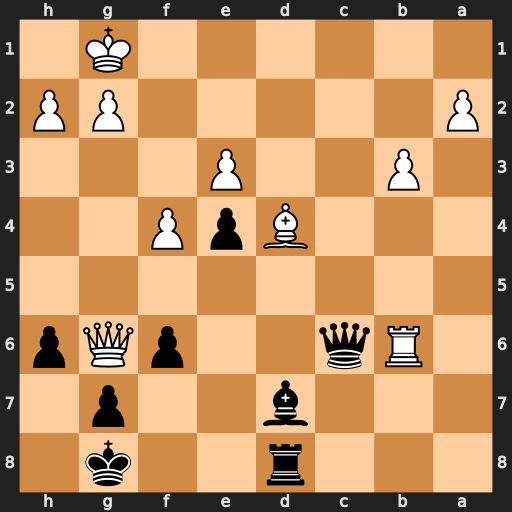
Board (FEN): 3r2k1/3b2p1/1Rq2pQp/8/3BpP2/1P2P3/P5PP/6K1
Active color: b
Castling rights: -
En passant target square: -
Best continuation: Qc1+ Kf2 Qd2+